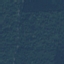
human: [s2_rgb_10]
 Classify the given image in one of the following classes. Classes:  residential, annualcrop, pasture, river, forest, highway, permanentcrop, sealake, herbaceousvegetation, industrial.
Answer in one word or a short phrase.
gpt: Forest